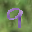
Label: 9